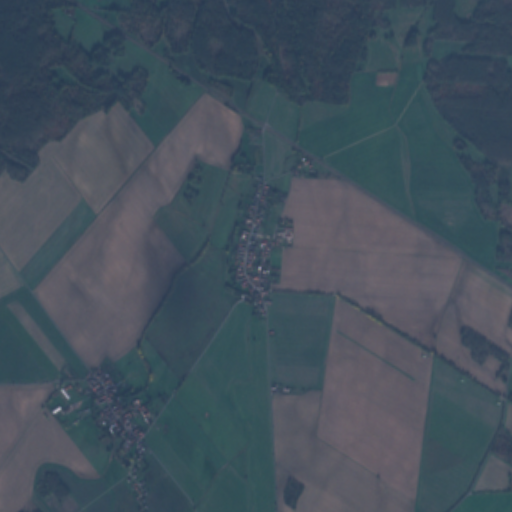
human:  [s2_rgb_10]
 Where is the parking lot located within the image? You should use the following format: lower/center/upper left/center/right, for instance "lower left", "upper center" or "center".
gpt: The parking lot is located in the lower left of the image.
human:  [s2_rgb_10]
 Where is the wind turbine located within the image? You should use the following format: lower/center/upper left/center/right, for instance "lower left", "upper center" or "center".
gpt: The wind turbine is located in the lower right of the image.
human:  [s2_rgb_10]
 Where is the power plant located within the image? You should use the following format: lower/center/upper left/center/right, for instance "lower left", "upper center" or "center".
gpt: There is no power plant in the image.